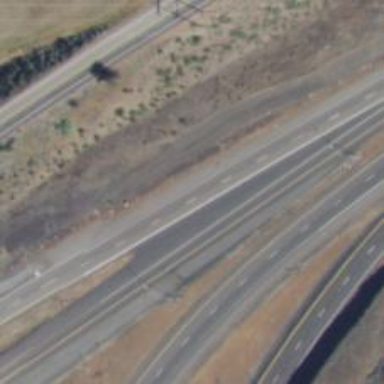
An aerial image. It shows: Asphalt escape road.